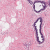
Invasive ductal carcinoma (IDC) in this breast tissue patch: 0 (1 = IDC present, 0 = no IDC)